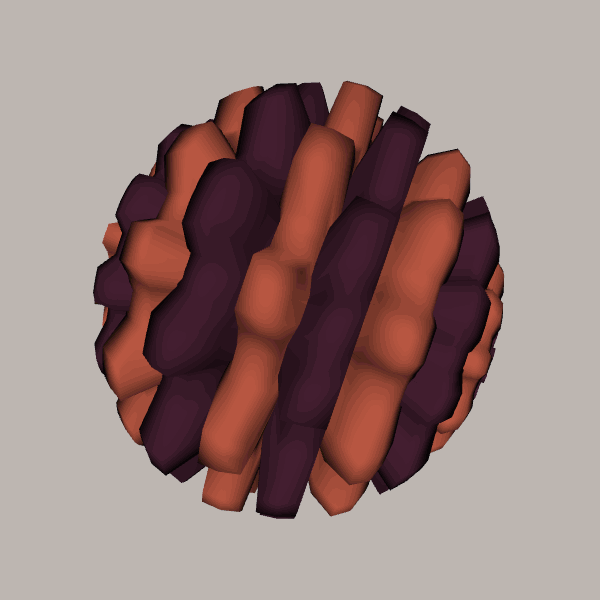
Background: light